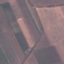
Land use / land cover class: AnnualCrop